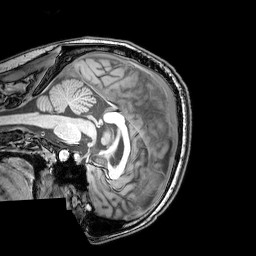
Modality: T1w
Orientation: sagittal
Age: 26
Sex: male
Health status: healthy
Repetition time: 0.081 s
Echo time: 0.037 s